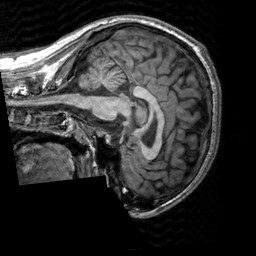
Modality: T1w
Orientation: sagittal
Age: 20
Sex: male
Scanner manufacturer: siemens
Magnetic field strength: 3 T
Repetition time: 2.3 s
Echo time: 0.00303 s